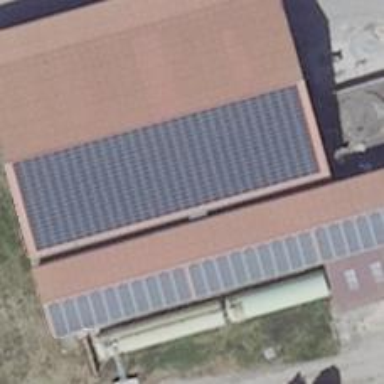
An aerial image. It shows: Solar photovoltaic panel generating electricity through small installation.